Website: walmart
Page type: address-validator
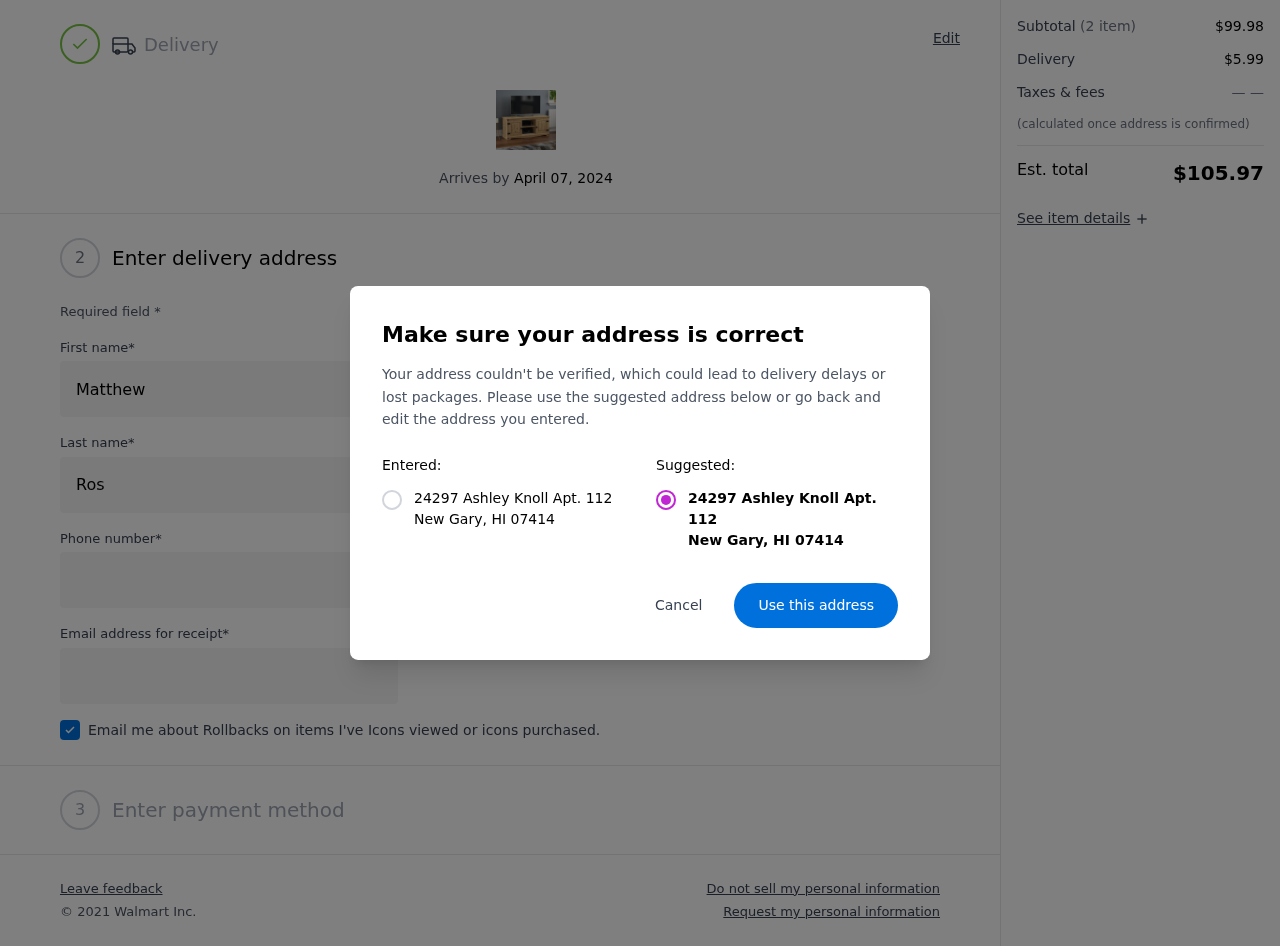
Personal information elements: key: PII_CITY
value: New Gary
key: PII_POSTCODE
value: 07414
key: PII_STATE_ABBR
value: HI
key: PII_STREET
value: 24297 Ashley Knoll Apt. 112
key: PII_FIRSTNAME
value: Matthew
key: PII_LASTNAME
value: Rosario
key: PII_PHONE
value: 6239156178
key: PII_EMAIL
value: matthewrosario@yahoo.com
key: PII_POSTCODE_FULL
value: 07414
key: PII_POSTCODE_NUMERIC
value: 7414
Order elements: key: ORDER_DELIVERY_DATE
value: April 07, 2024
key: ORDER_SUBTOTAL
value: $99.98
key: ORDER_SHIPPING_COST
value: $5.99
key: ORDER_TOTAL
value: $105.97